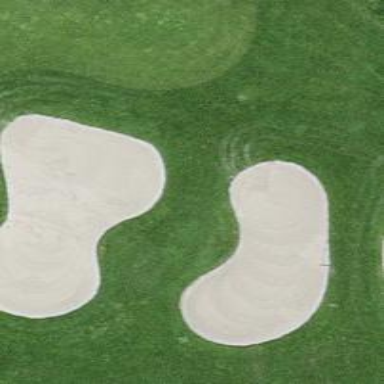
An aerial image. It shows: Golf bunker filled with sandy terrain.